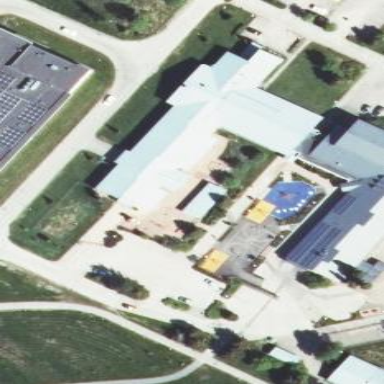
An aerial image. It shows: School building.